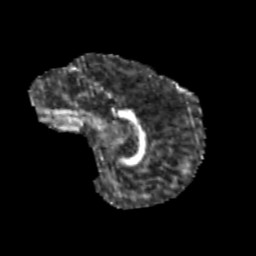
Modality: FA
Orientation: sagittal
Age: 9
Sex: male
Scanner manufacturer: siemens
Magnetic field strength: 3 T
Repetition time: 3.8 s
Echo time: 0.07 s